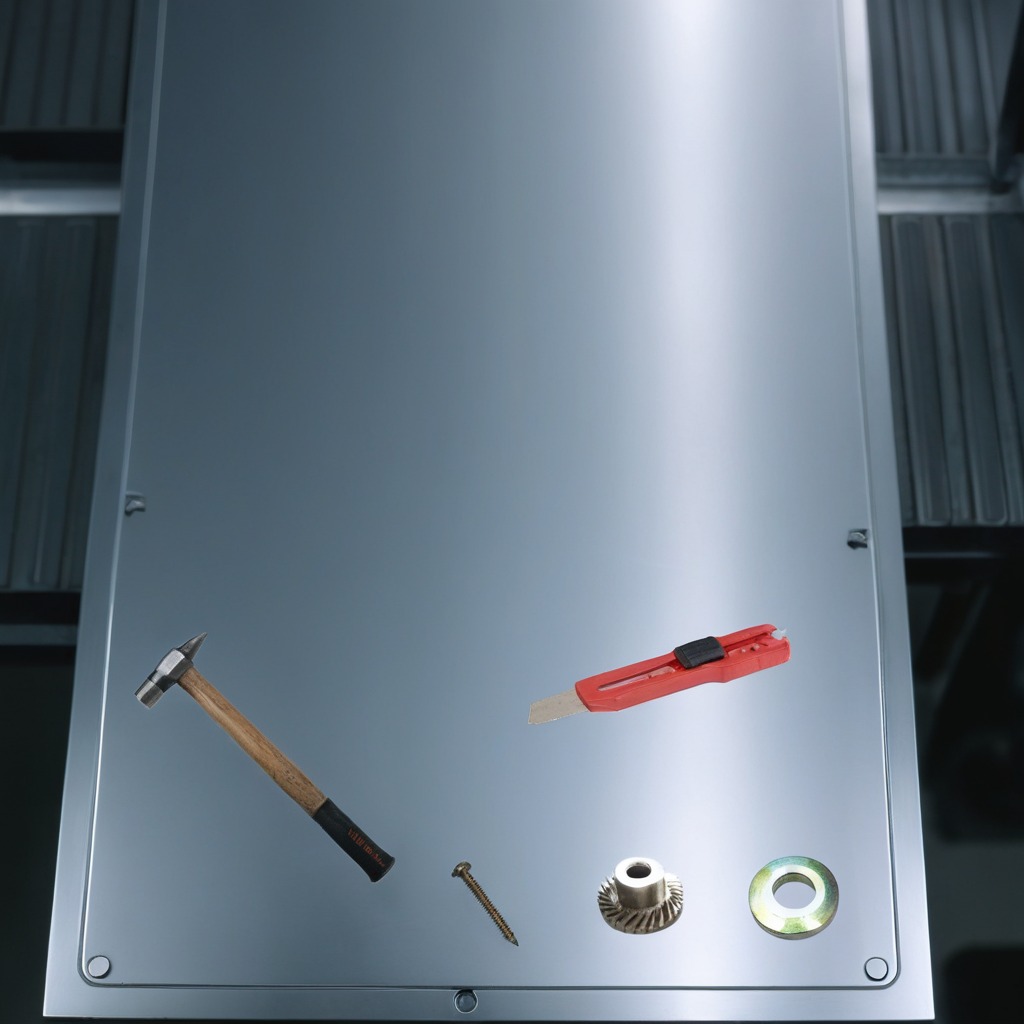
A steel gear with teeth, a utility knife, a flat metal washer, a metal machine screw, and a hammer are lying on a metal table in a machine shop under fluorescent lights.